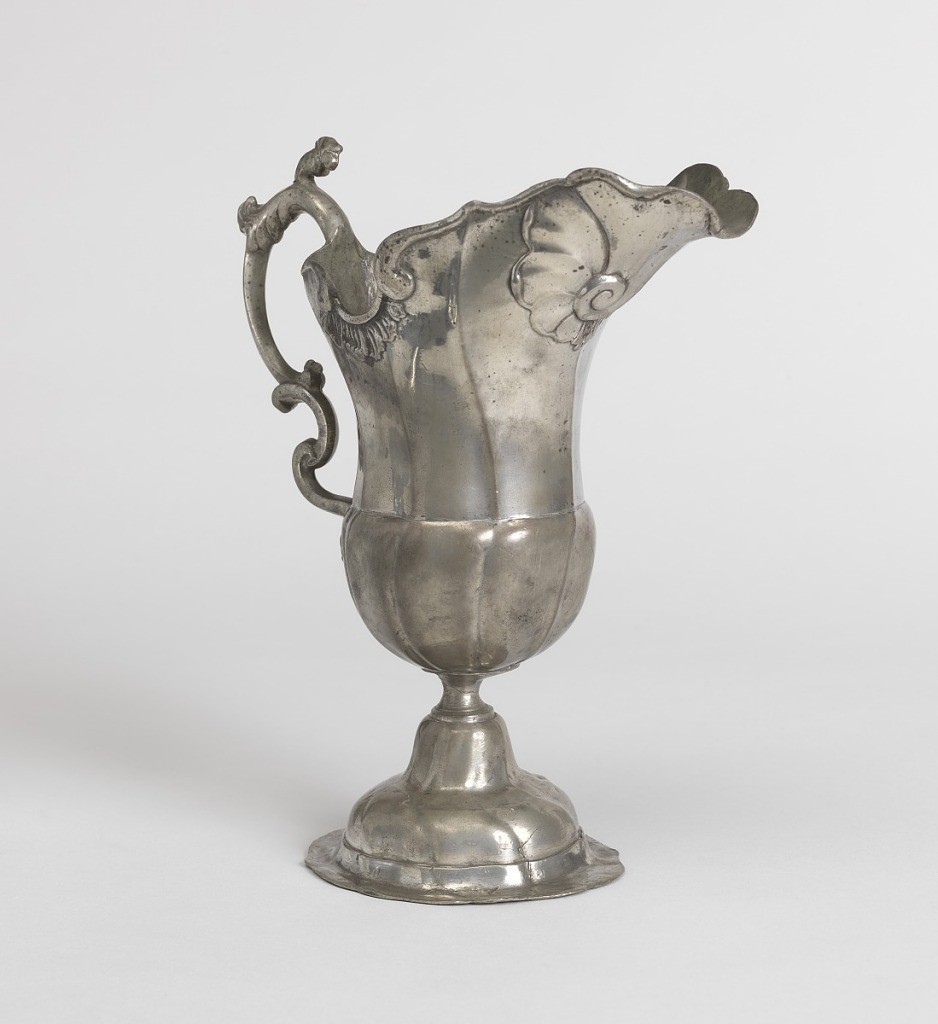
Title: Ewer
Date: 18th–19th century
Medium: Pewter
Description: Domed foot with irregularly hammered flange (probably the lid of a coffee pot originally); body in two parts, the lower bowl-shaped, the upper flaring and having a shell and scroll relief around the irregular edge. Double-scrolled foliated handle.